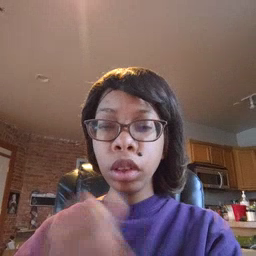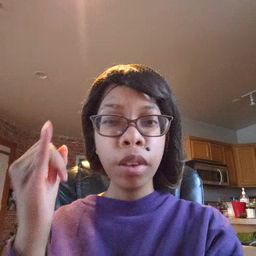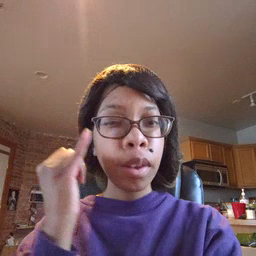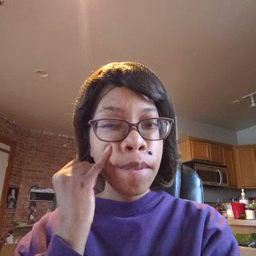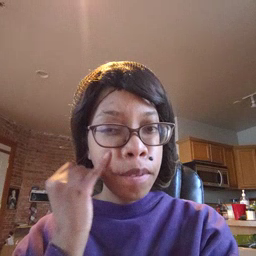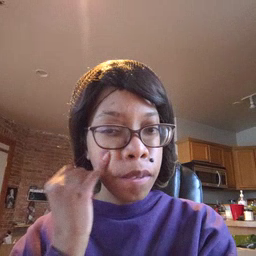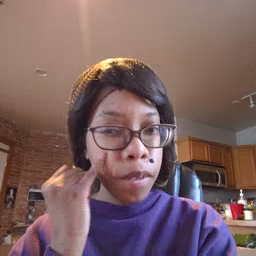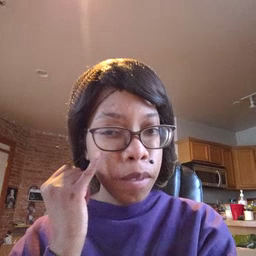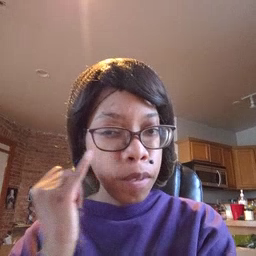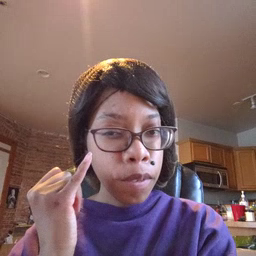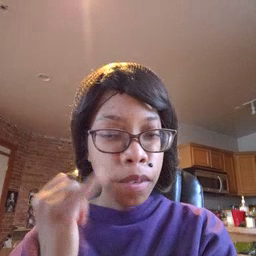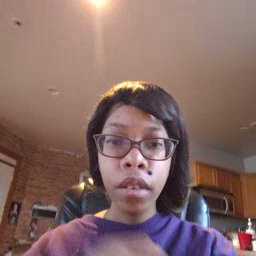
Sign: if